Field crop: maize
Growth stage: 1
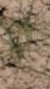
Species: salsola